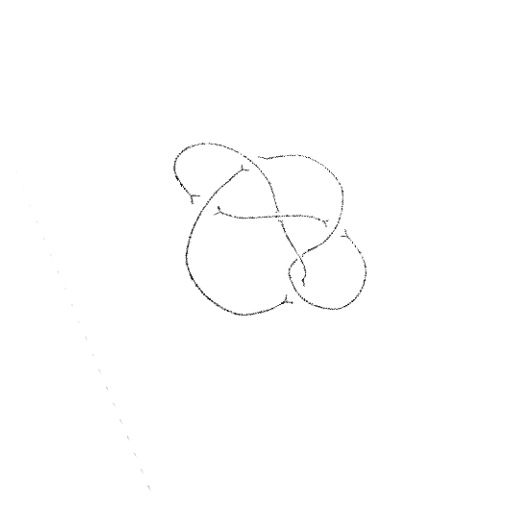
Crossing number: 6